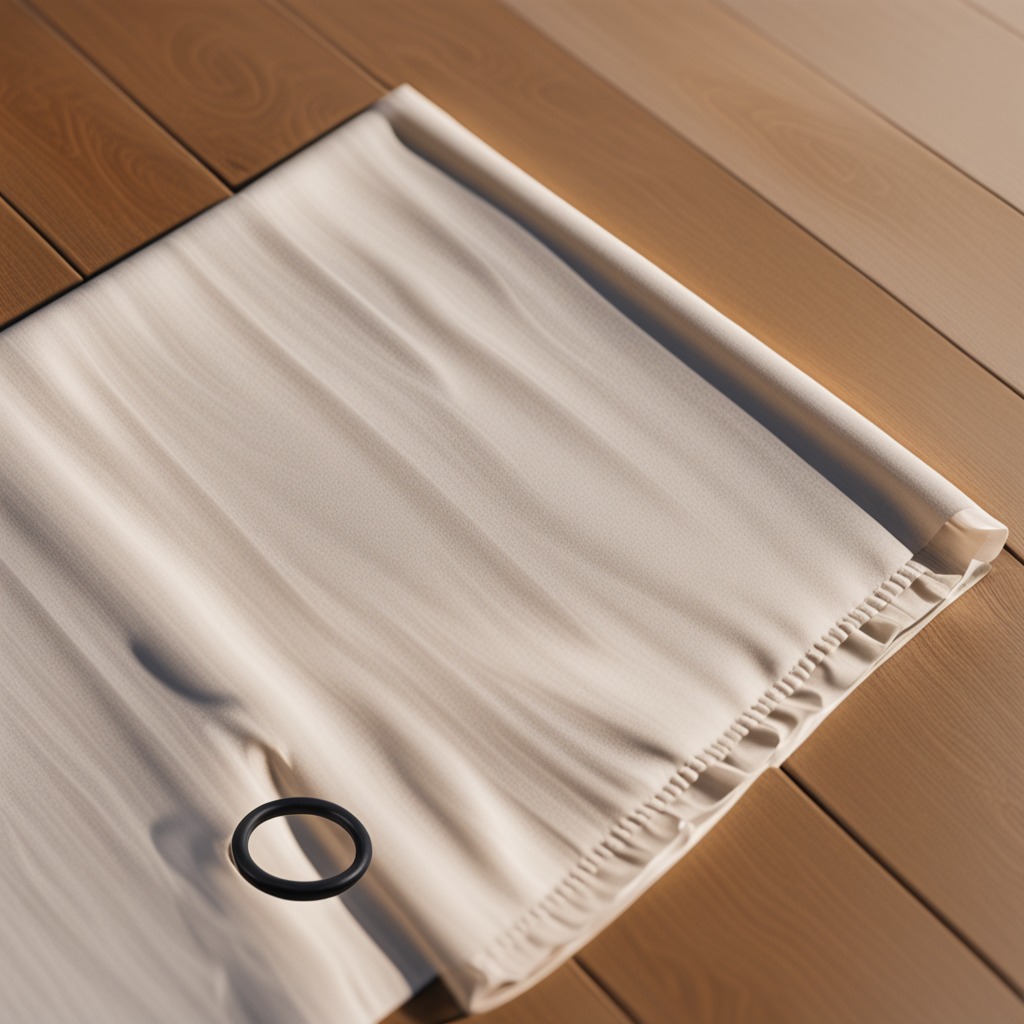
A rubber O-ring is lying on the wooden table.